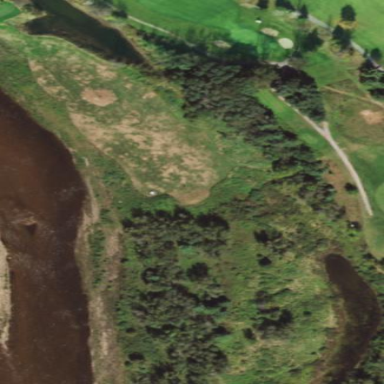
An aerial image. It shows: Rough area in golf course.